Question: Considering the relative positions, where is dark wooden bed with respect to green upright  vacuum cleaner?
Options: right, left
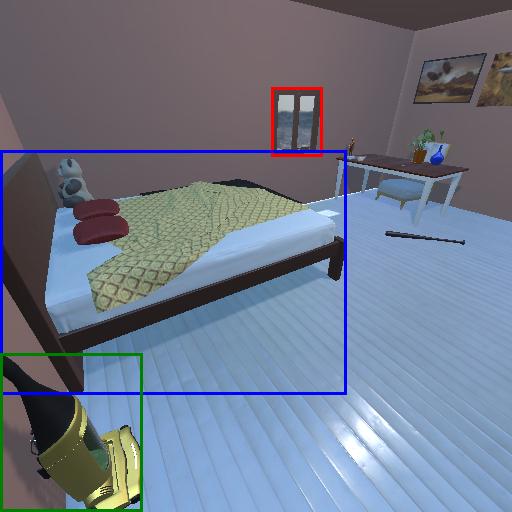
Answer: right